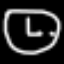
Label: clock